Question: I am experiencing a strange problem while trying to parse JSON strings in jQuery AJAX response. Here is my code:
'''
$.ajax({
type: "POST",
url: "Save",
data: {
expiry: expiry,
settings: settings
}
}).done(function (msg) {
alert(msg);
var obj = jQuery.parseJSON(msg);
if (obj.status == "done") {
window.location = obj.redirect;
}
});
'''
On IE, Chrome, and Safari, I am getting JSON string in alert, but on Firefox, I am getting
'[obj XMLDocument]'
in the alert.
Here is FF console:

, but I can see the response JSON string in the console under text attribute
'''
responses=Object { xml=document, text="{"status":"done","redir...ippetImage\/s\/6abb68"}
'''
Any reason for this behavior?
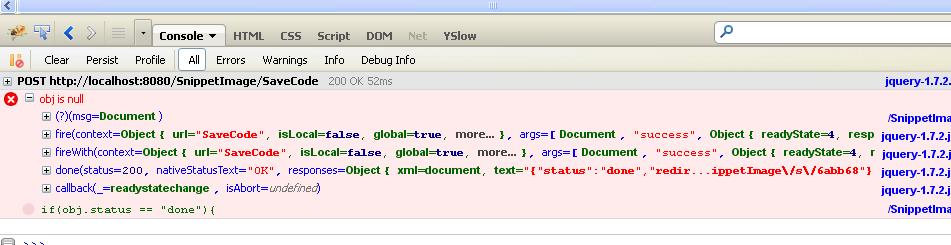
Answer: Problem was on servlet side. I had to set contentType to make it work.
'''
response.setContentType("text/JSON");
'''